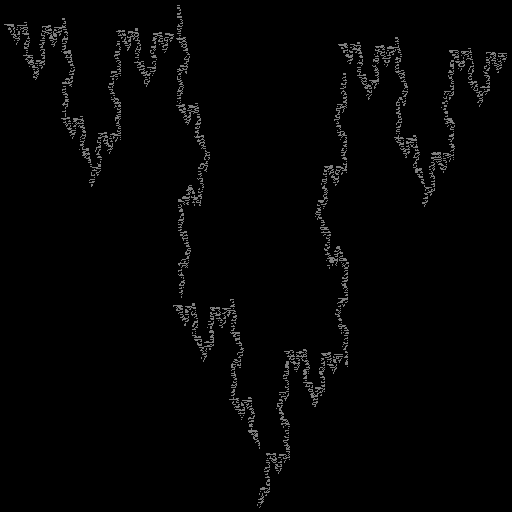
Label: koch_curve